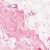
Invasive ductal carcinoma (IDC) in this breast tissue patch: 0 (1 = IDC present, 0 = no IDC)